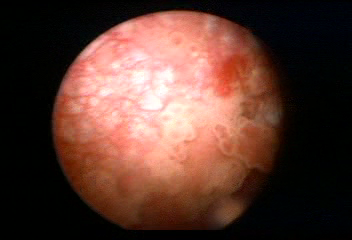
Modality: WLC
Class: Malignant
Subclass: LowGradePapillary
Lesion: L2
Stage: Ta
Morphology: Papillary
Bladder cancer association: Yes
Annotated structures: Tumor